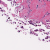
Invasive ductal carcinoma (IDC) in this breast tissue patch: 0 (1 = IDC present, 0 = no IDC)